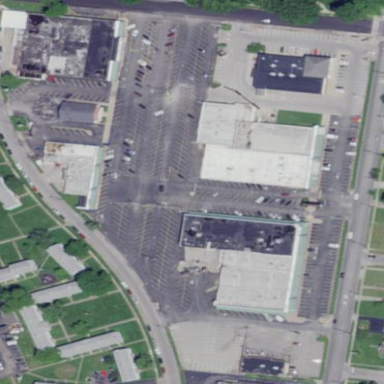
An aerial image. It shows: Retail area.